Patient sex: M
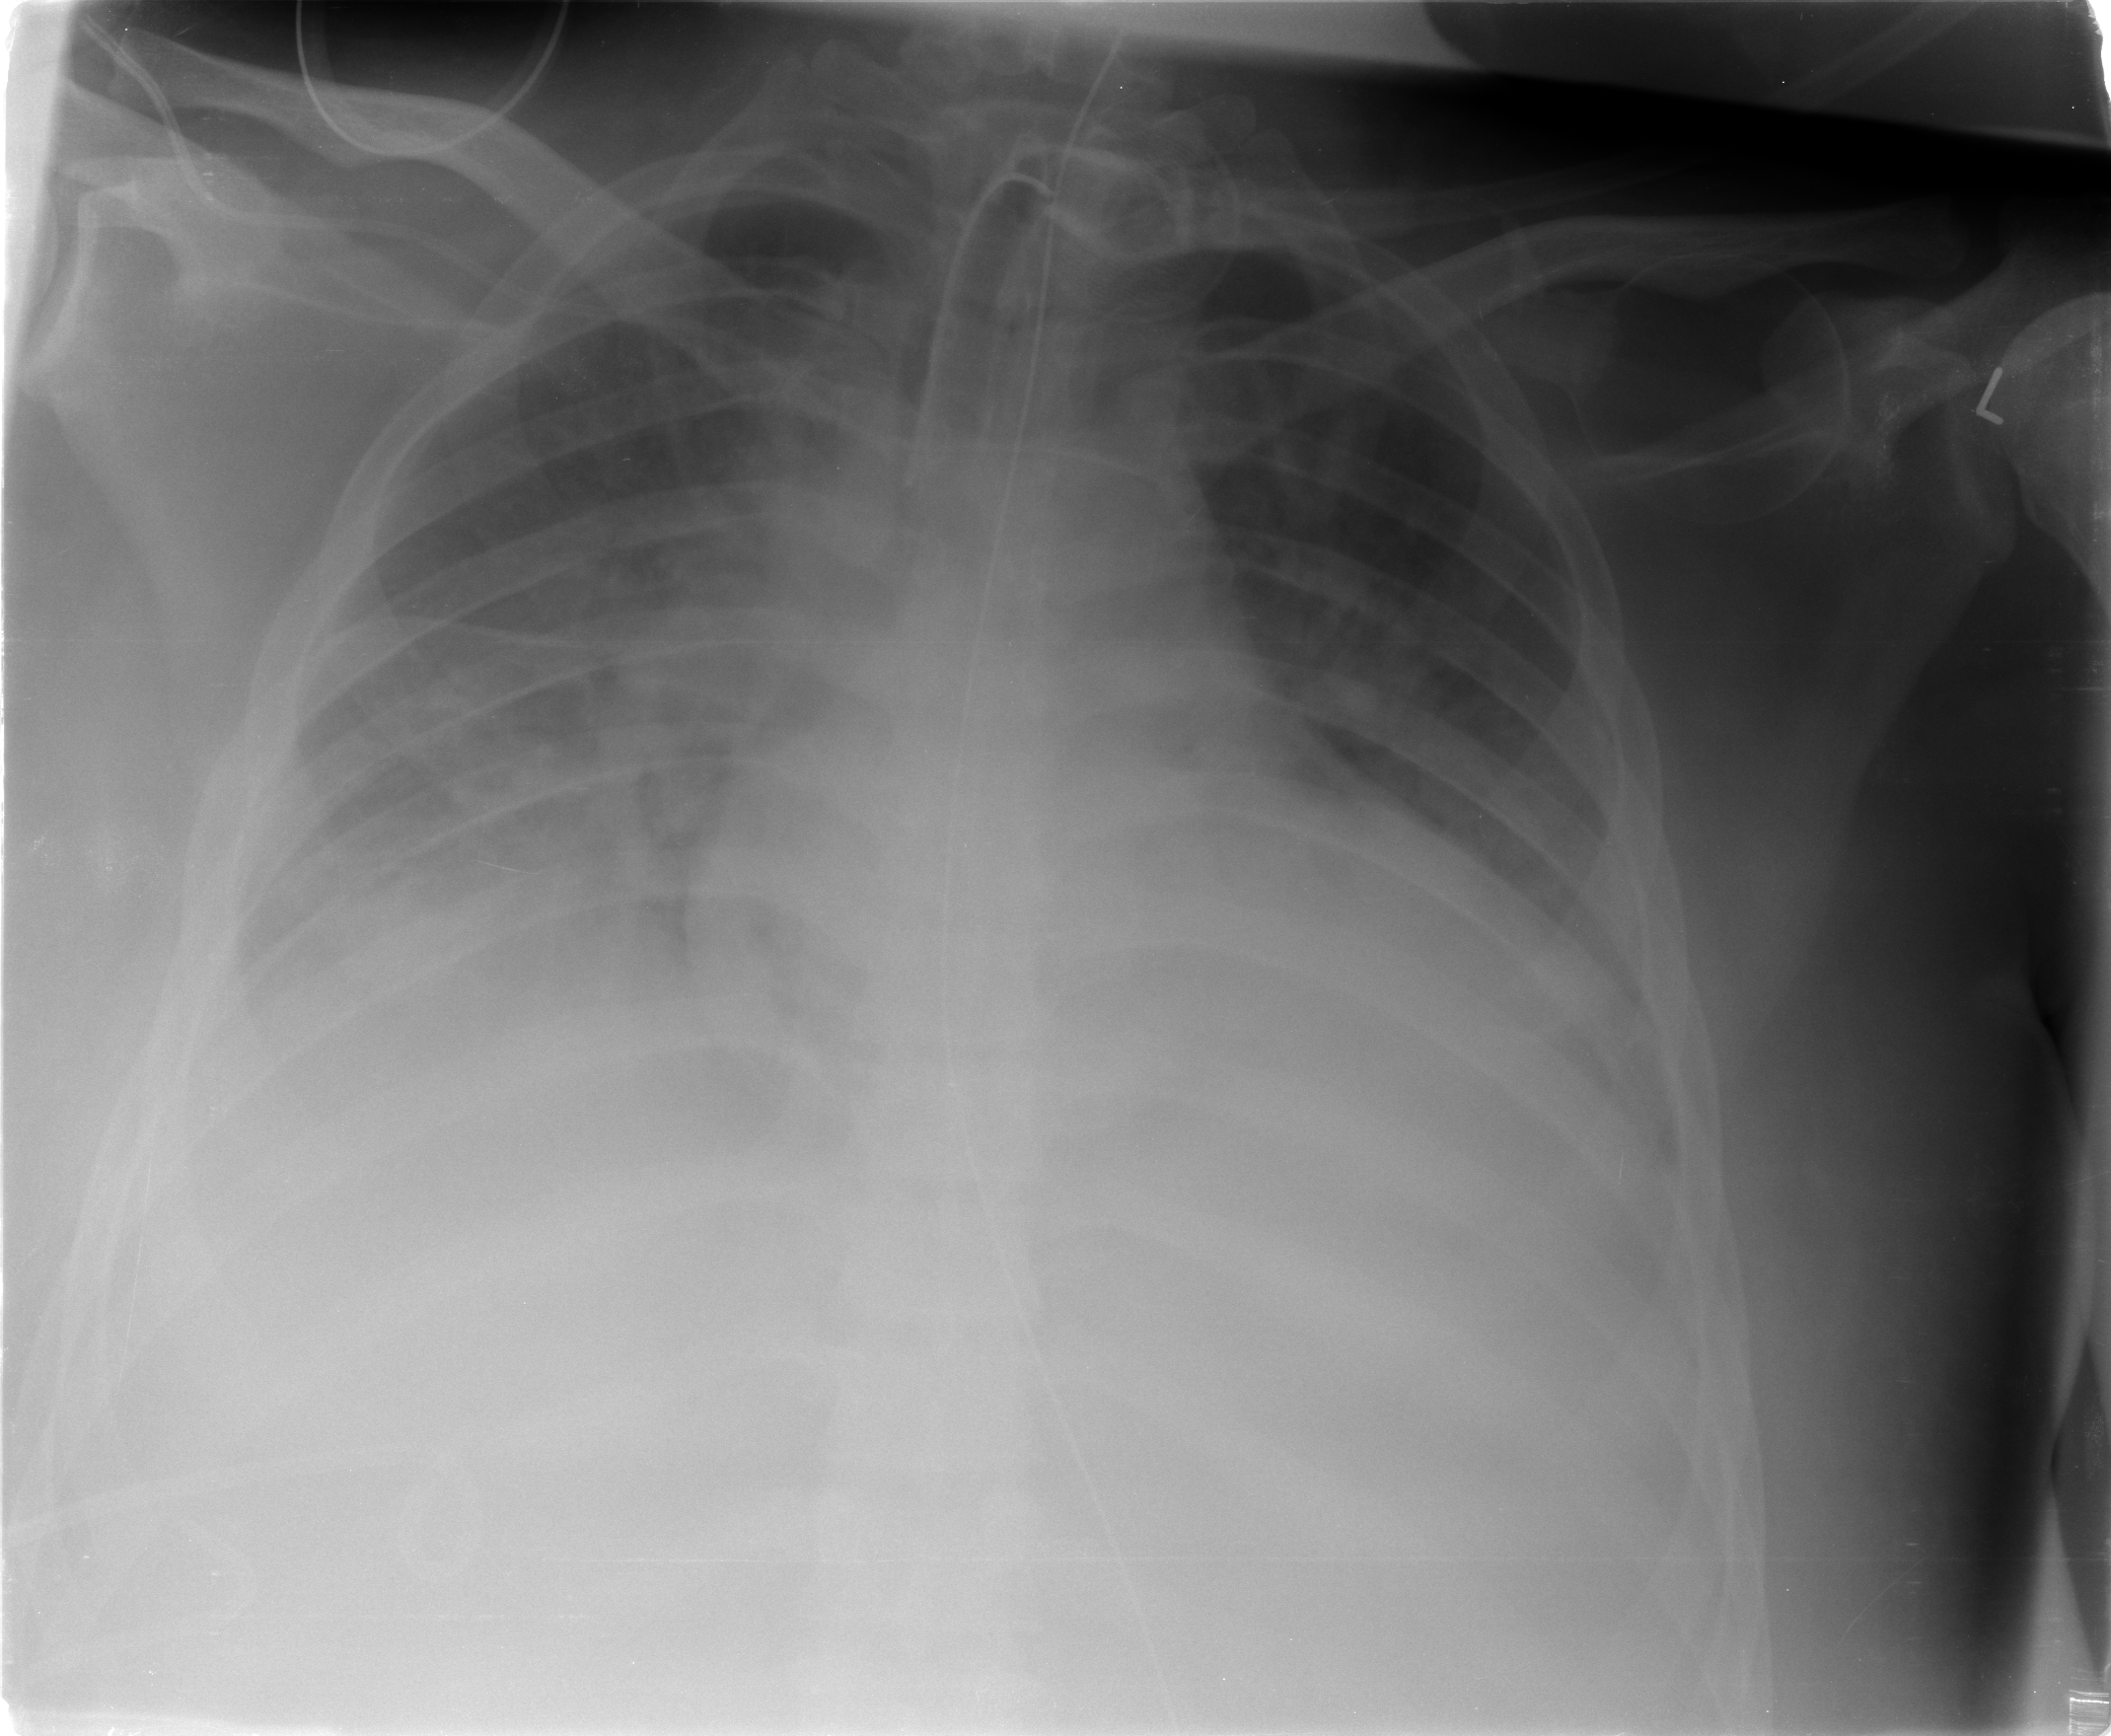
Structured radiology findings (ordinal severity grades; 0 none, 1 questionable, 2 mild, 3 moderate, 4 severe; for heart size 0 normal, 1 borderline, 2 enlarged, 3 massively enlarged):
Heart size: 2
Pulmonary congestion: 2
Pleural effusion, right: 2
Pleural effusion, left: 2
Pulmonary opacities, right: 0
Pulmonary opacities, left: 0
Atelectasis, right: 2
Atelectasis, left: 2